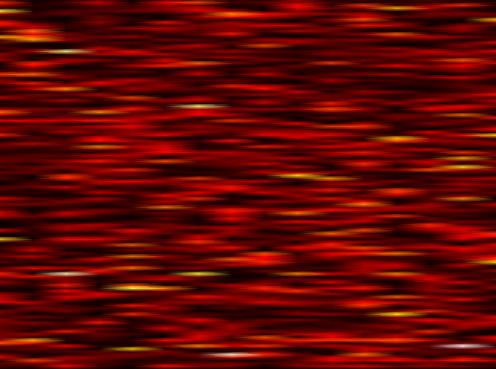
Label: WOLA